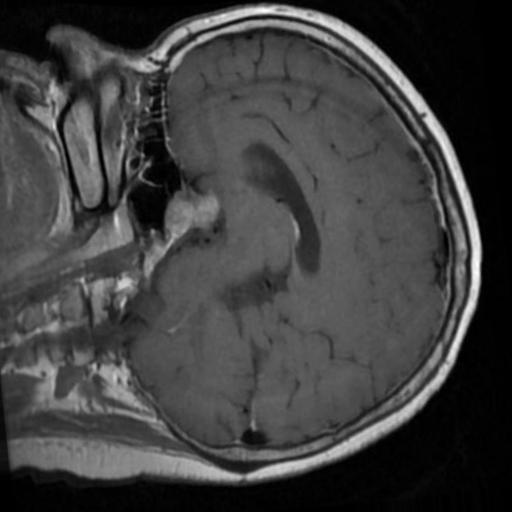
Label: brain_tumor